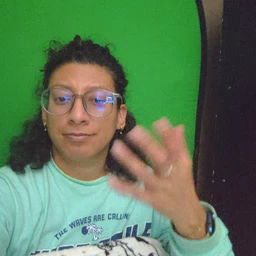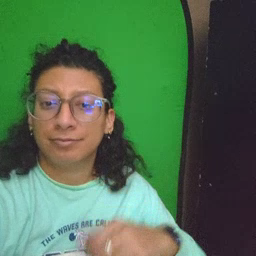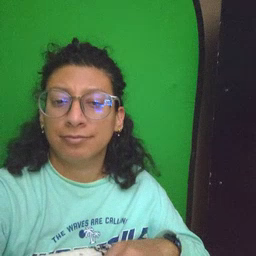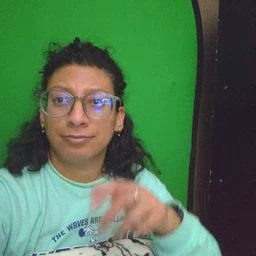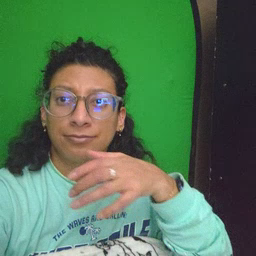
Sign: drink